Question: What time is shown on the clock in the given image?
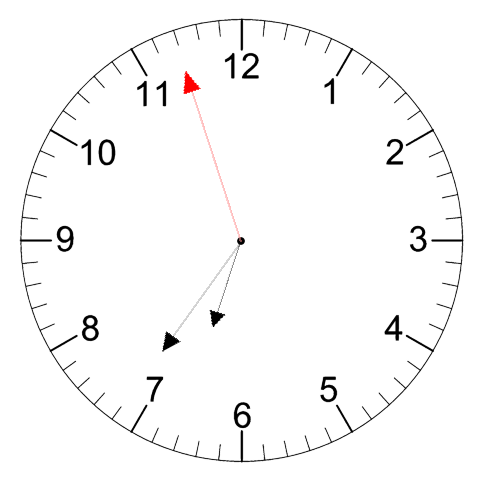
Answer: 06:35:57